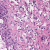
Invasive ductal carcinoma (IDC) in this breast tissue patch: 0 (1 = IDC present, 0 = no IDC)